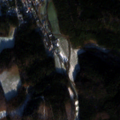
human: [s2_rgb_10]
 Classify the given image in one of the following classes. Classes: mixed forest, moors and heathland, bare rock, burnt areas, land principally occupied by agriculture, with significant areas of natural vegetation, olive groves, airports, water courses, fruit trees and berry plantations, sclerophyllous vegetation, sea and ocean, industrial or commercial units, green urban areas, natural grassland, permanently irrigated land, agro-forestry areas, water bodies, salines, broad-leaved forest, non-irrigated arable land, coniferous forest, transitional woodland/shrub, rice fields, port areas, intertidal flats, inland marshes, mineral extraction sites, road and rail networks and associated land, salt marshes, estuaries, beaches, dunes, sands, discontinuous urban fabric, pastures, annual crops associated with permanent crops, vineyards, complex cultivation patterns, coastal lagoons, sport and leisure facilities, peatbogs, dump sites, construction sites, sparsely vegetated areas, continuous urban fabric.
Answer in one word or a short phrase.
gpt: discontinuous urban fabric, non-irrigated arable land, pastures, land principally occupied by agriculture, with significant areas of natural vegetation, broad-leaved forest, coniferous forest, mixed forest